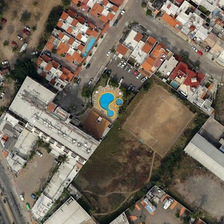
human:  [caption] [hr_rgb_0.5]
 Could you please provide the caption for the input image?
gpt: there is a row of houses with brown roofs beside the road .

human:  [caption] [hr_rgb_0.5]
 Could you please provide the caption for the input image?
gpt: there is a row of houses with brown roofs beside the road .

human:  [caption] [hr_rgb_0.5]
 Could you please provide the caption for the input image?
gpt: a piece of open air pool in a bareland near .

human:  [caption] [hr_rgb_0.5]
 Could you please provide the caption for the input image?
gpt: a piece of open air pool in a bareland near .

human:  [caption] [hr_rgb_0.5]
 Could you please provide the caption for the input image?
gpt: a piece of open air pool in a bareland near .